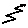
Label: zigzag